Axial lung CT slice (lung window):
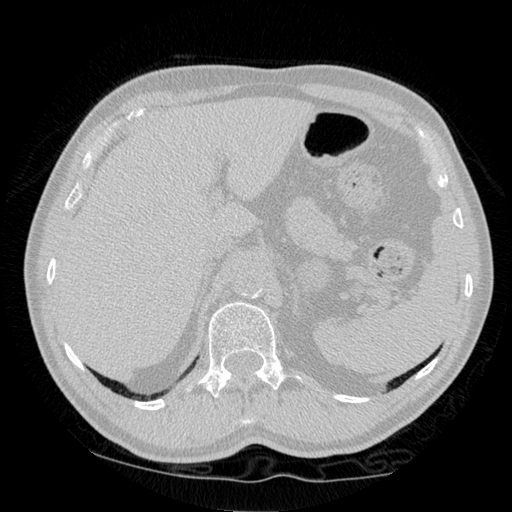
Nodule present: no